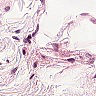
Metastatic tissue present: no